Interaction volume radius: 5 \u00c5
Interaction volume height: 20 \u00c5
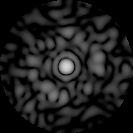
Disorder parameter: 0.8622